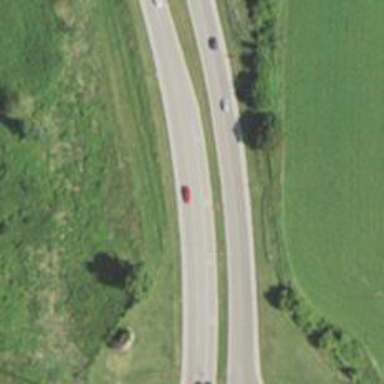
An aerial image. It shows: Secondary road.